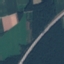
Land use / land cover: Highway